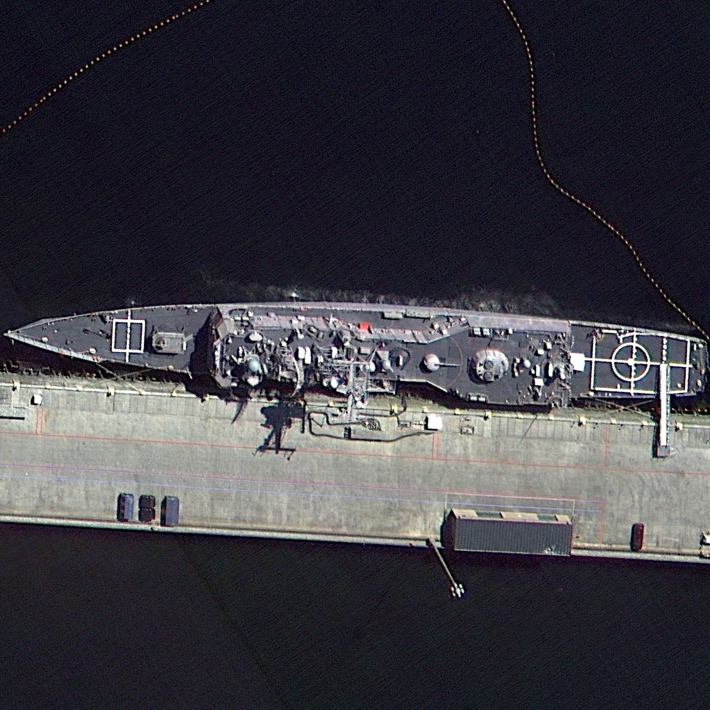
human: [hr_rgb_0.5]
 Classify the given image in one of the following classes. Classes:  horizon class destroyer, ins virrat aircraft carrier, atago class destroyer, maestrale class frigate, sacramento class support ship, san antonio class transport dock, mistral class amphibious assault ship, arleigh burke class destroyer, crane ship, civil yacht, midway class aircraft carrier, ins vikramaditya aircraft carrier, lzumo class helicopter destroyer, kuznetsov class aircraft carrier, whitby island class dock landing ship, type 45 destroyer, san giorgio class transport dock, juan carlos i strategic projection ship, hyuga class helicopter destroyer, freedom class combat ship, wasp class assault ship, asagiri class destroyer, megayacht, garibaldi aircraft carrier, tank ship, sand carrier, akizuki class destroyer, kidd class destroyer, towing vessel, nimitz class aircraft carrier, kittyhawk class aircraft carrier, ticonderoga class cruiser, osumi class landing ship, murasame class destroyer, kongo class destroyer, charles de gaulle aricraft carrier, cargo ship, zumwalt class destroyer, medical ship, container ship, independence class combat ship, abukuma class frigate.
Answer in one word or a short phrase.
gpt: Ticonderoga class cruiser